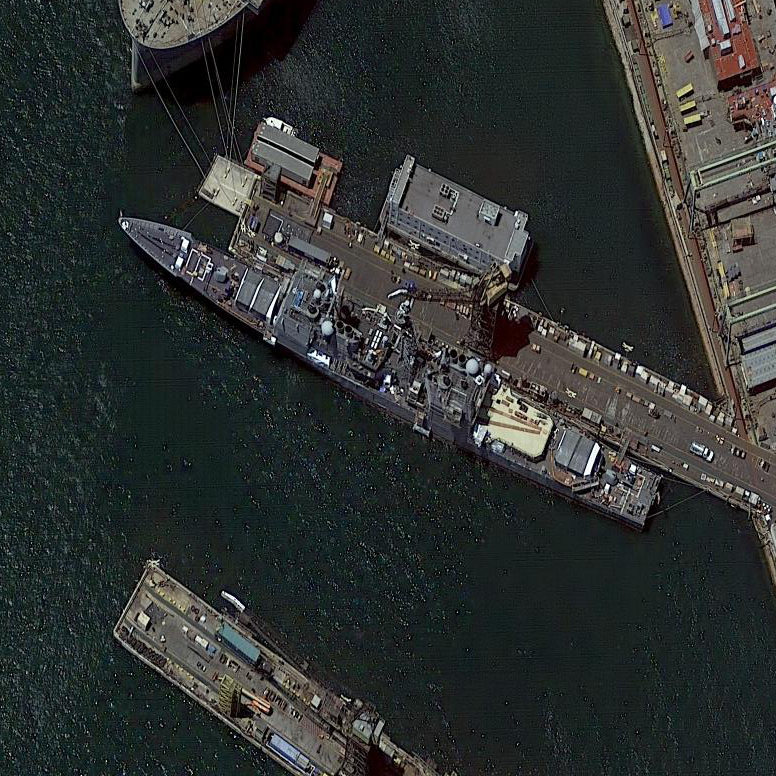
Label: cruiser